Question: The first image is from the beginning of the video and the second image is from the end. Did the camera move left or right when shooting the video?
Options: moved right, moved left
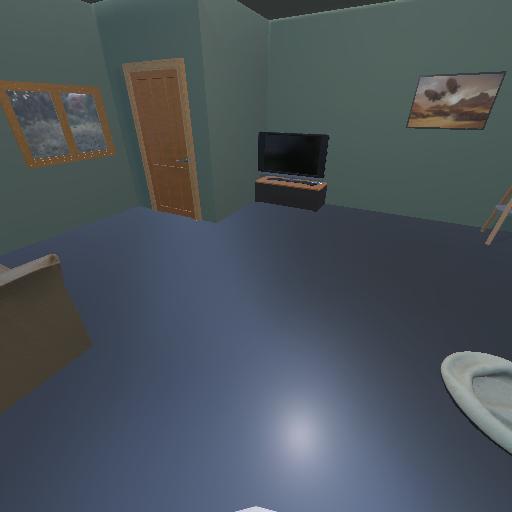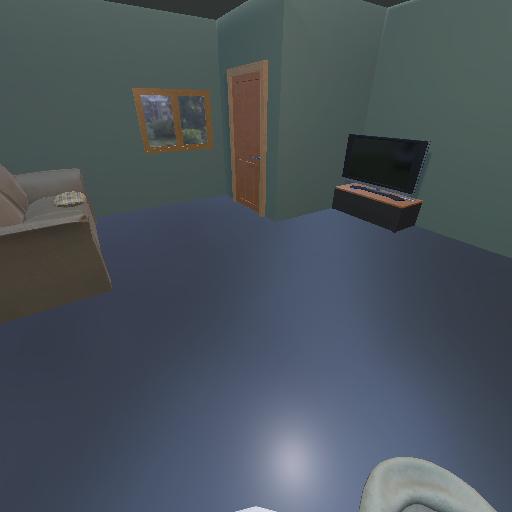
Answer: moved right